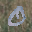
Label: 0